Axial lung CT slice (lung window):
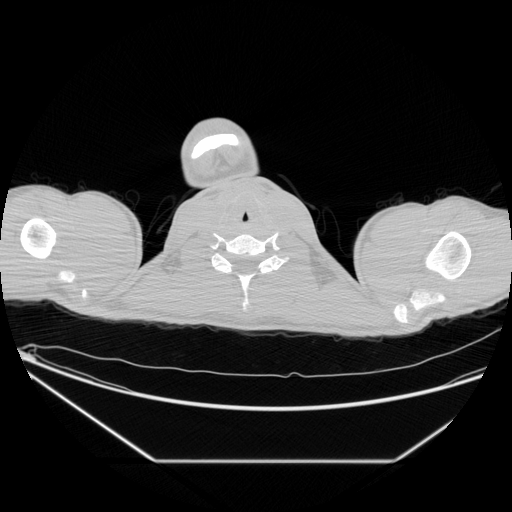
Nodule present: no